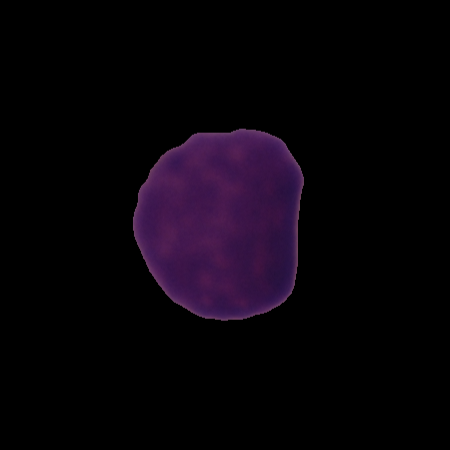
Label: healthy